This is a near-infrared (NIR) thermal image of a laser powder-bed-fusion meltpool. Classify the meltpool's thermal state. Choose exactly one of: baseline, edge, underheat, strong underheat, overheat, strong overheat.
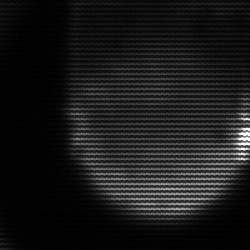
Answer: edge